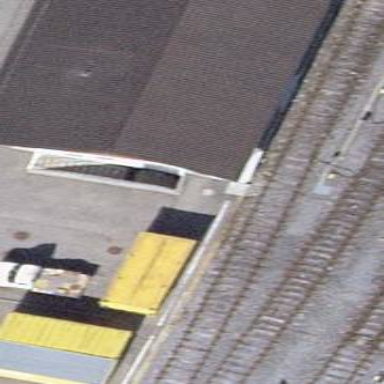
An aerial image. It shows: Train station building with red roof.